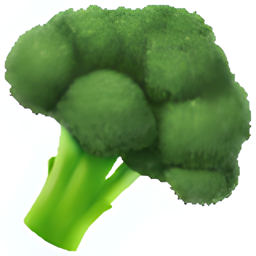
Name: broccoli
Emoji: 🥦
Group: Food & Drink
Sub-group: food-vegetable